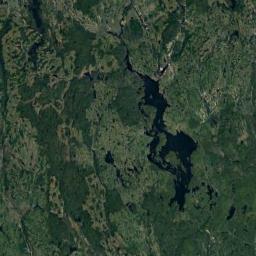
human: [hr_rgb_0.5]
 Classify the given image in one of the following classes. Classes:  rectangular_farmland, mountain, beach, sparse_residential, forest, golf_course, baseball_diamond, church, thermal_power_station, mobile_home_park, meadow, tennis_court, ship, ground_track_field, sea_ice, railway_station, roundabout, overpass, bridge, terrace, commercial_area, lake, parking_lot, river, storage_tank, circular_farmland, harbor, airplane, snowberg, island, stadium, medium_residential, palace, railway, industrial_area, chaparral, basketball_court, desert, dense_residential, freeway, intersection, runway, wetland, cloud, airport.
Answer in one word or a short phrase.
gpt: wetland